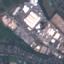
Label: Industrial